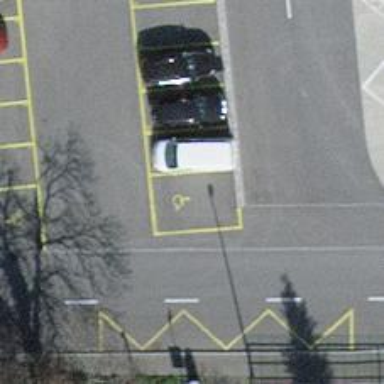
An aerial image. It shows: Designated parking space for disabled individuals.